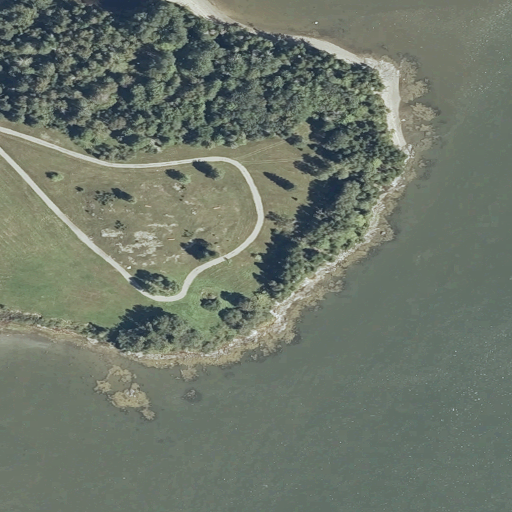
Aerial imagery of cape in Maine named Wass Point containing open water, herbaceous wetlands, mixed forest, deciduous forest, grassland, shrub, woody wetlands, barren land, and low intensity development